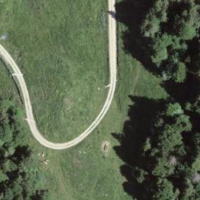
EUNIS habitat code: 23
Species observed at this site:
Orchis mascula
Sideritis hyssopifolia